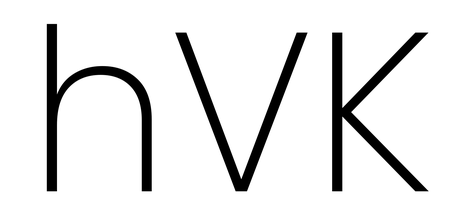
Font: Poppins-ExtraLight